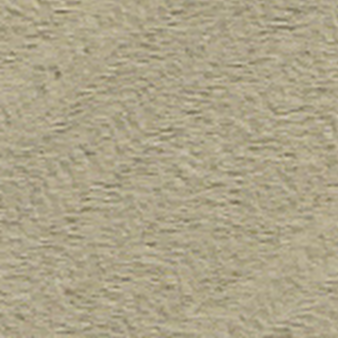
Label: other